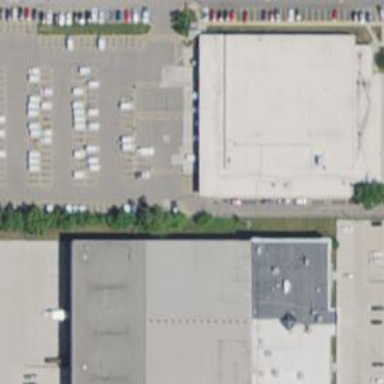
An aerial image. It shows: Building housing furniture shop.